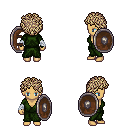
a pixel art fantasy rpg character, female body template, human, tanned skin, green robe, red pants, white blonde curly afro hairstyle, white cloth bandages, shield, four views (front, back, left, right), 2x2 character sprite sheet, small pixel art, hard edges, no anti-aliasing